Field crop: maize
Growth stage: 2
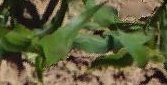
Species: maize